Field crop: tomato
Growth stage: 2
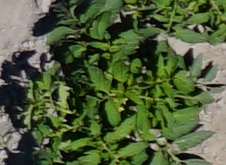
Species: tomato